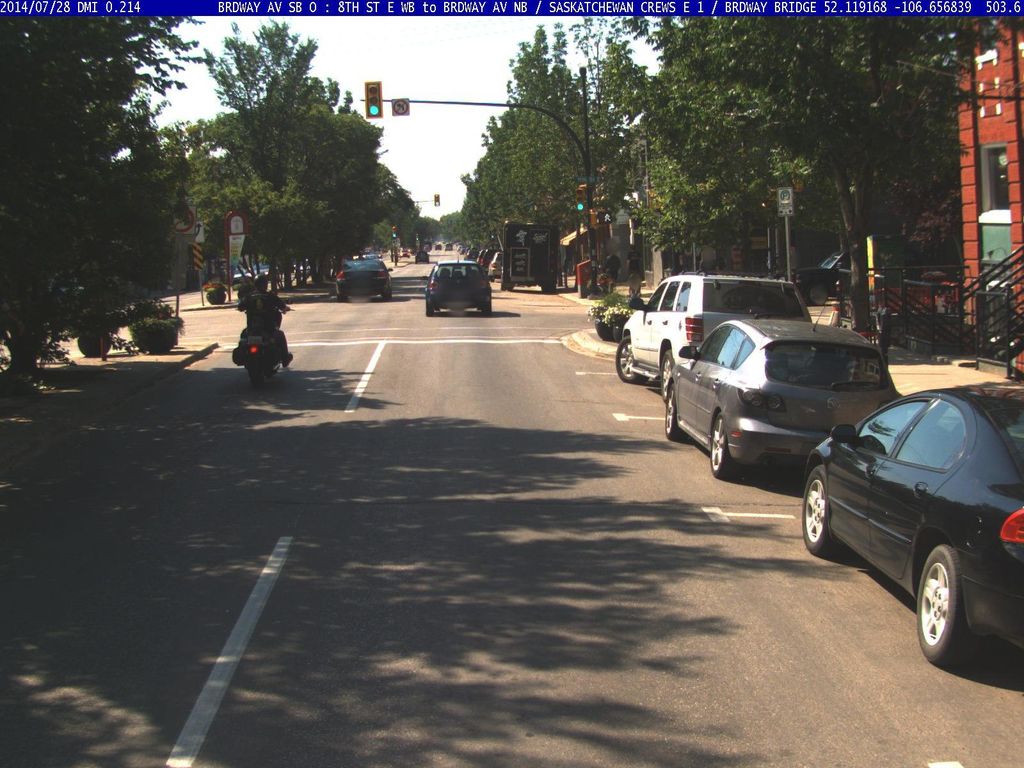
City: saskatoon